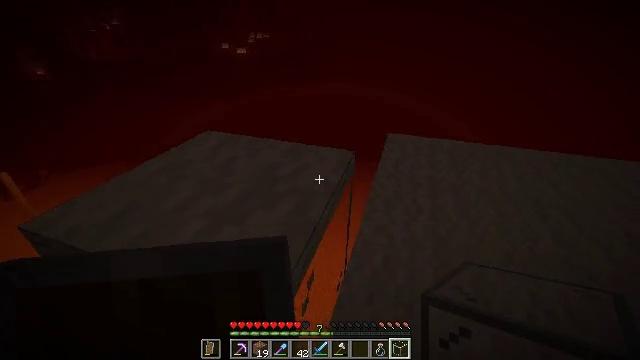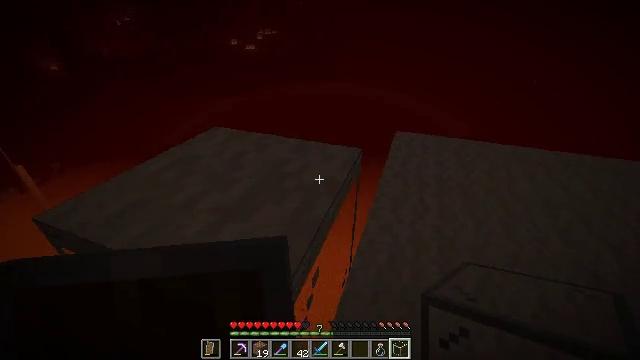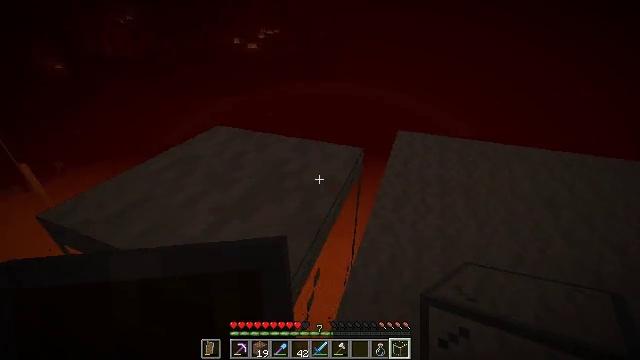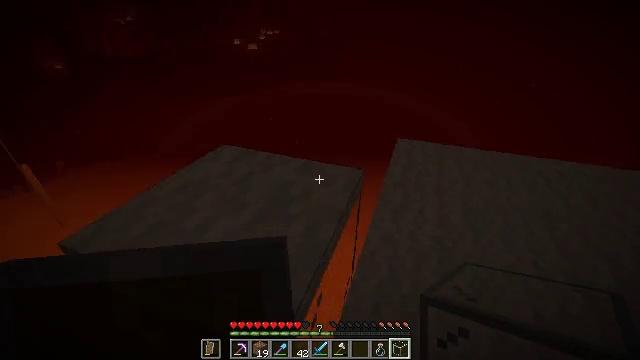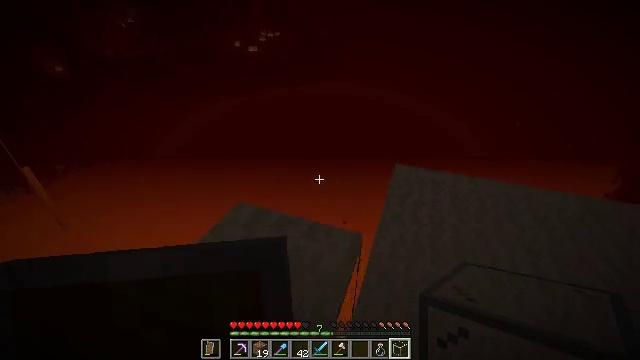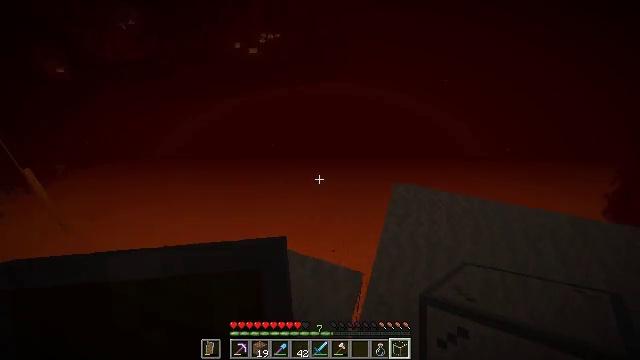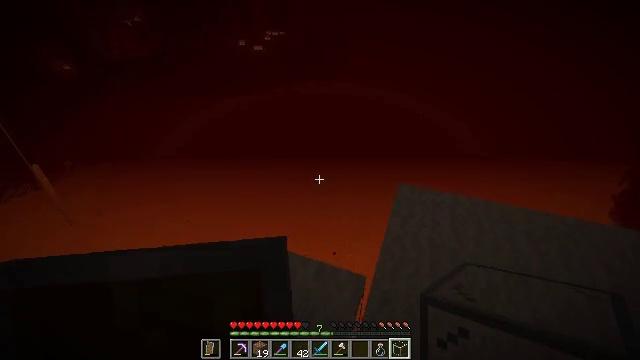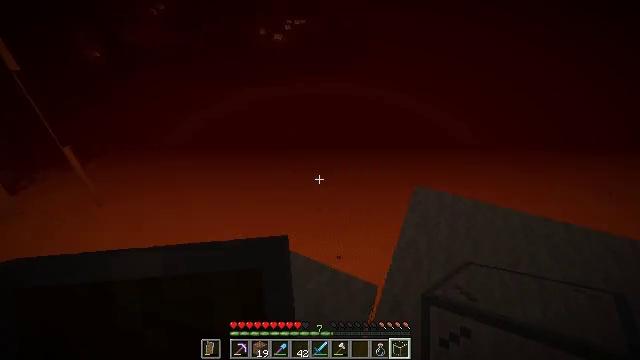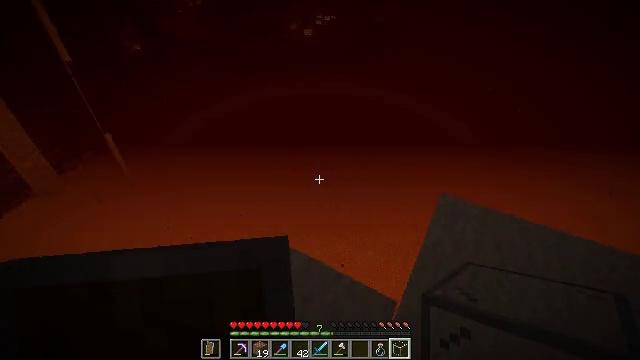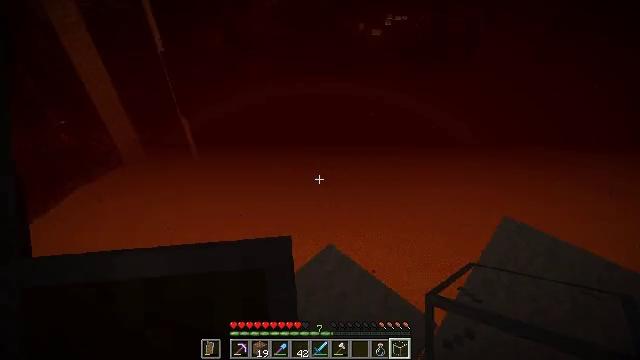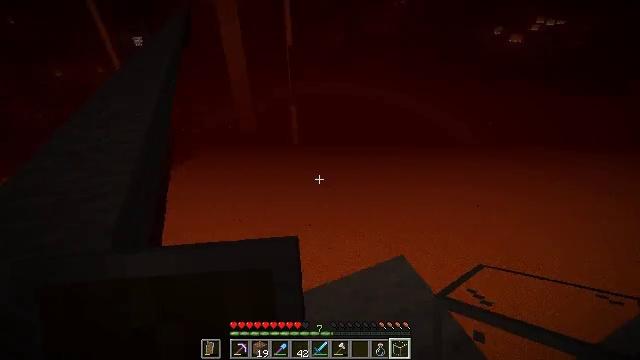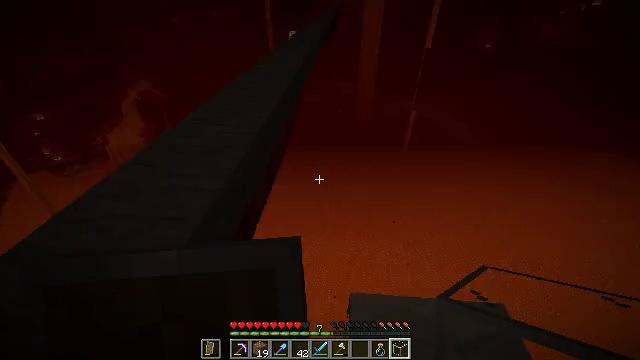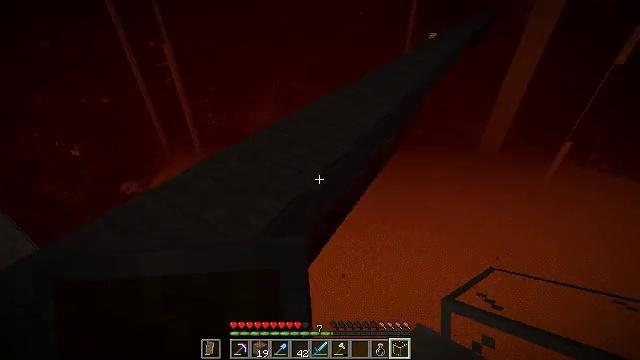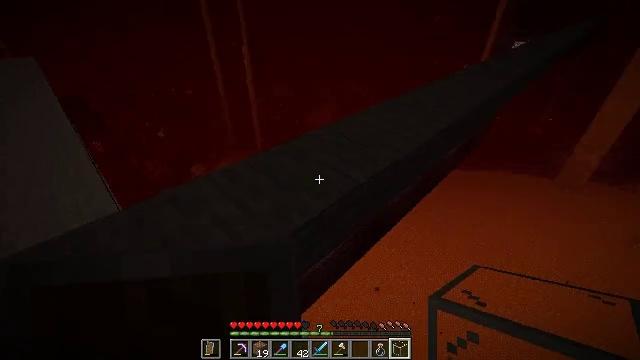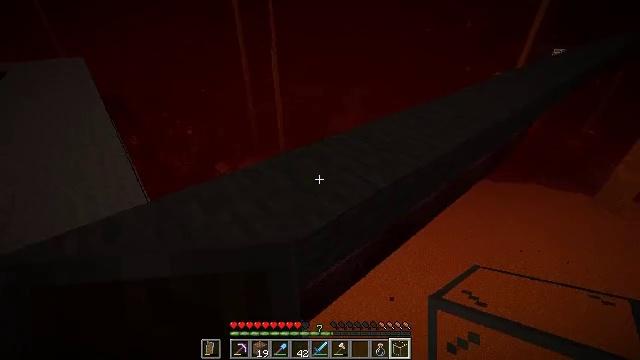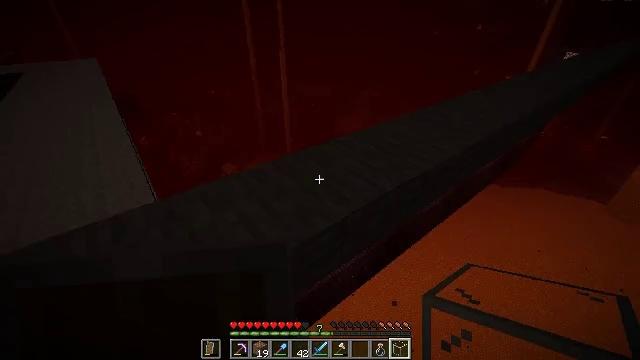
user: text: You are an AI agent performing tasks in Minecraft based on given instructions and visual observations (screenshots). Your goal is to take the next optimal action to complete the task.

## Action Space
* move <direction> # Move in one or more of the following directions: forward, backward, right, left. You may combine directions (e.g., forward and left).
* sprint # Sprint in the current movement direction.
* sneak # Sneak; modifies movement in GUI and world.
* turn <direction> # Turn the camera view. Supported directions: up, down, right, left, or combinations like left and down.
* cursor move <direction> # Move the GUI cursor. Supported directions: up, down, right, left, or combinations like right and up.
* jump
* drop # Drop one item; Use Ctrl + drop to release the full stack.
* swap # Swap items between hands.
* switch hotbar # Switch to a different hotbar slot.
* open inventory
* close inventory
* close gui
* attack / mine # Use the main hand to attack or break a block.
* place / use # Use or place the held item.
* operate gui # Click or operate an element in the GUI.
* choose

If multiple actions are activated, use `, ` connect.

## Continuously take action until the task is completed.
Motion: motion action
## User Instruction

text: Harvest crimson stem blocks.
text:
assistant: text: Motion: turn left
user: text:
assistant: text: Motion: no_op
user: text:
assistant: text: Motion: move forward, jump
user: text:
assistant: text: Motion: move forward, jump
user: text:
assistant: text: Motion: move forward, jump
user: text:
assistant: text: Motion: move forward, jump
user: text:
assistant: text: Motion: turn left and down
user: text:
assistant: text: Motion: turn left
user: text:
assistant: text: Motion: turn left
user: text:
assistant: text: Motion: turn left
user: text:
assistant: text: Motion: turn left
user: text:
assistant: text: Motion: turn left
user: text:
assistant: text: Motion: turn left
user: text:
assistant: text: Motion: turn left
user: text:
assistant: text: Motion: turn left
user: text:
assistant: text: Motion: no_op
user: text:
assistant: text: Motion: no_op
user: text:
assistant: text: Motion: no_op
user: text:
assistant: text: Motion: turn left
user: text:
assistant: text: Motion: turn left
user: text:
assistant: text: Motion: turn left and up
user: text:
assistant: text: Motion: turn left
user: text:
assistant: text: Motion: move forward, turn left
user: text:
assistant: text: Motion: move forward, turn left, jump
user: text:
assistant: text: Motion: move forward, turn left, jump
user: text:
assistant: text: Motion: move forward, turn left, jump
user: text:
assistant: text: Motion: move forward, turn left, jump
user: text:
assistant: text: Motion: move forward, turn left, jump
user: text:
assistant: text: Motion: move forward
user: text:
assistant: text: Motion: move forward